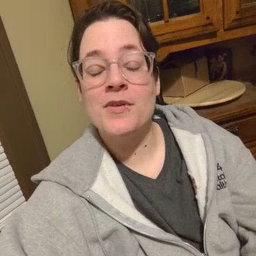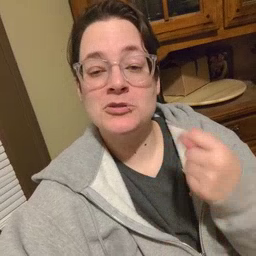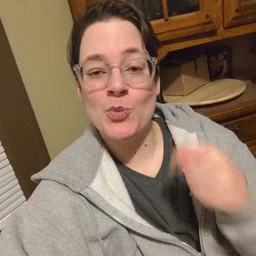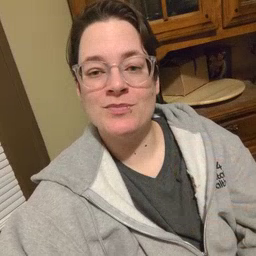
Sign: toy